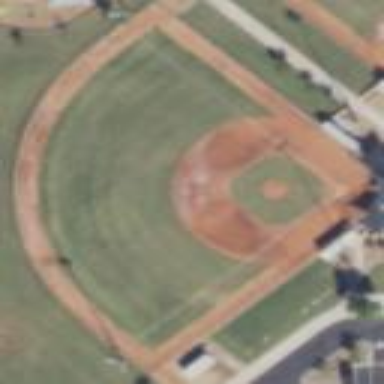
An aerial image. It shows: Baseball pitch for leisure land.